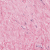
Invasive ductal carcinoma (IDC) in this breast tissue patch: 0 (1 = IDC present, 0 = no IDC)